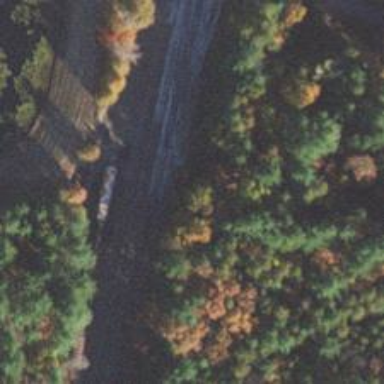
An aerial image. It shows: Railway track.